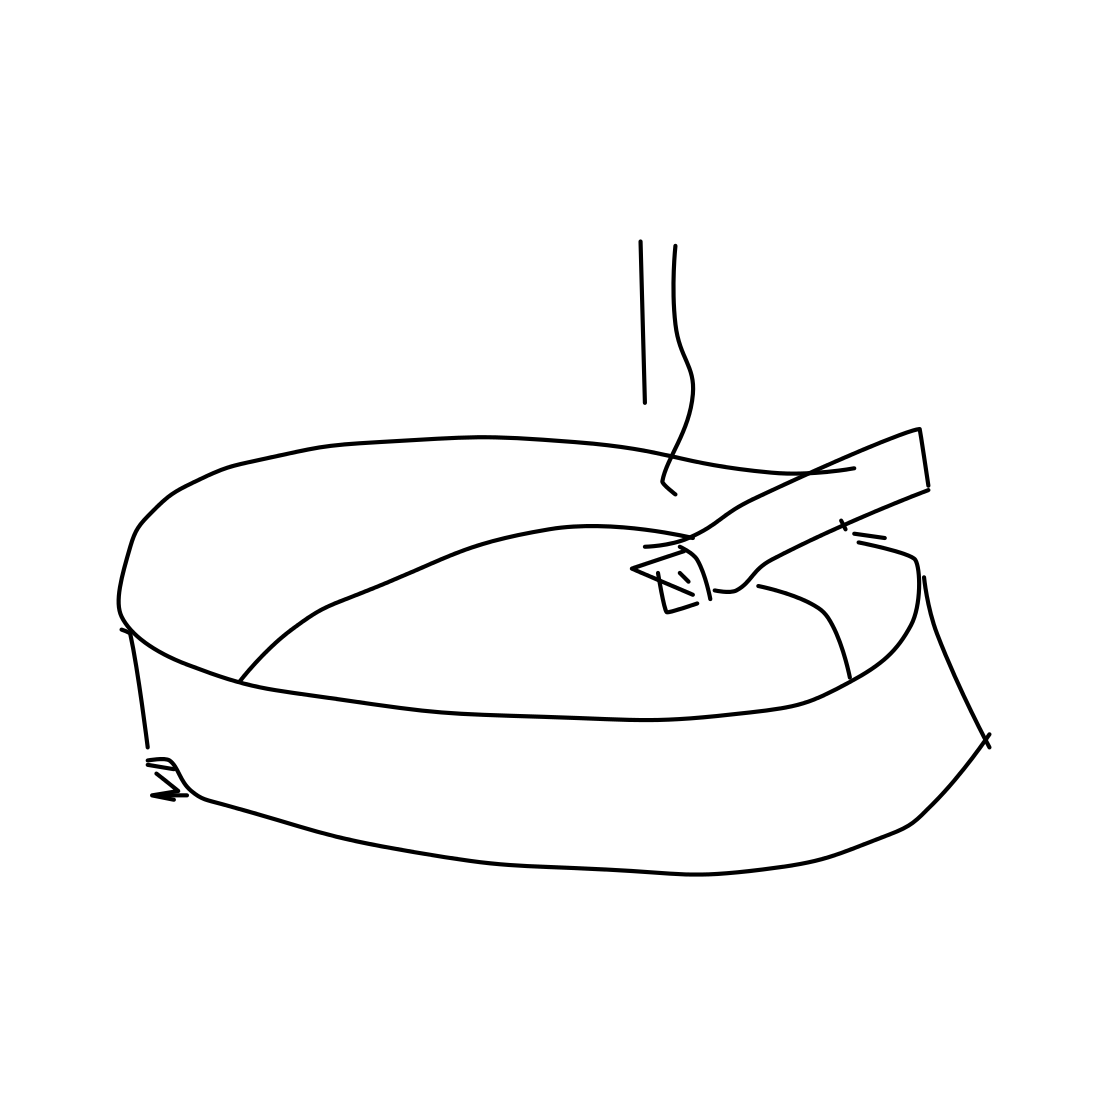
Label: ashtray